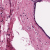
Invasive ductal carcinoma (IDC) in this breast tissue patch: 0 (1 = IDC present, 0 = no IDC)